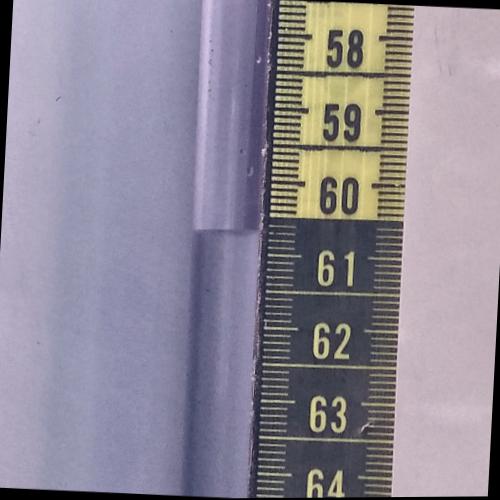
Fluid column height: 60.7 cm